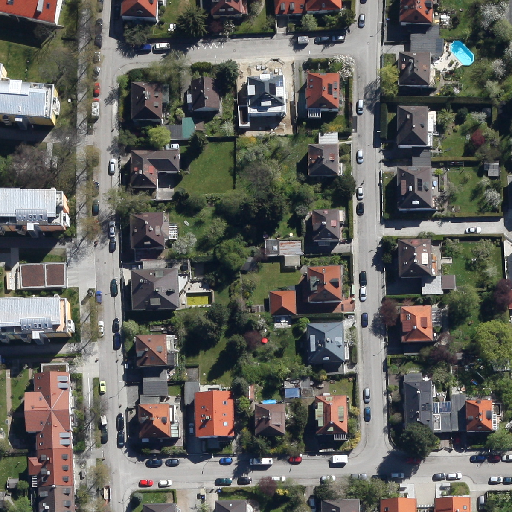
Referring expression: van